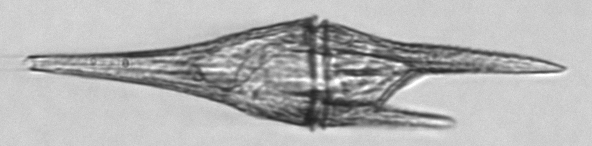
Label: Tripos_furca